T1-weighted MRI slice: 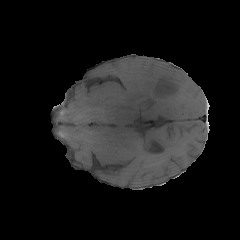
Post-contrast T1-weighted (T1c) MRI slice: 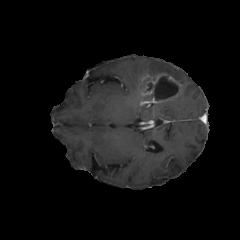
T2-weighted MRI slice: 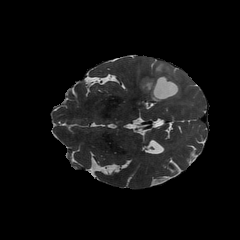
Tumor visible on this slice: yes